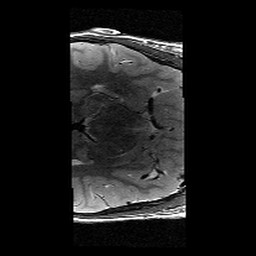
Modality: T2w
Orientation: axial
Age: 11
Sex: male
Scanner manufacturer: siemens
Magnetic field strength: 3 T
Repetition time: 9.23 s
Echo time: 0.067 s